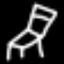
Label: chair